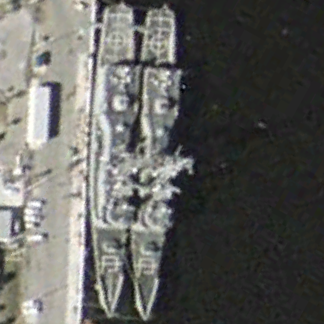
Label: cruiser